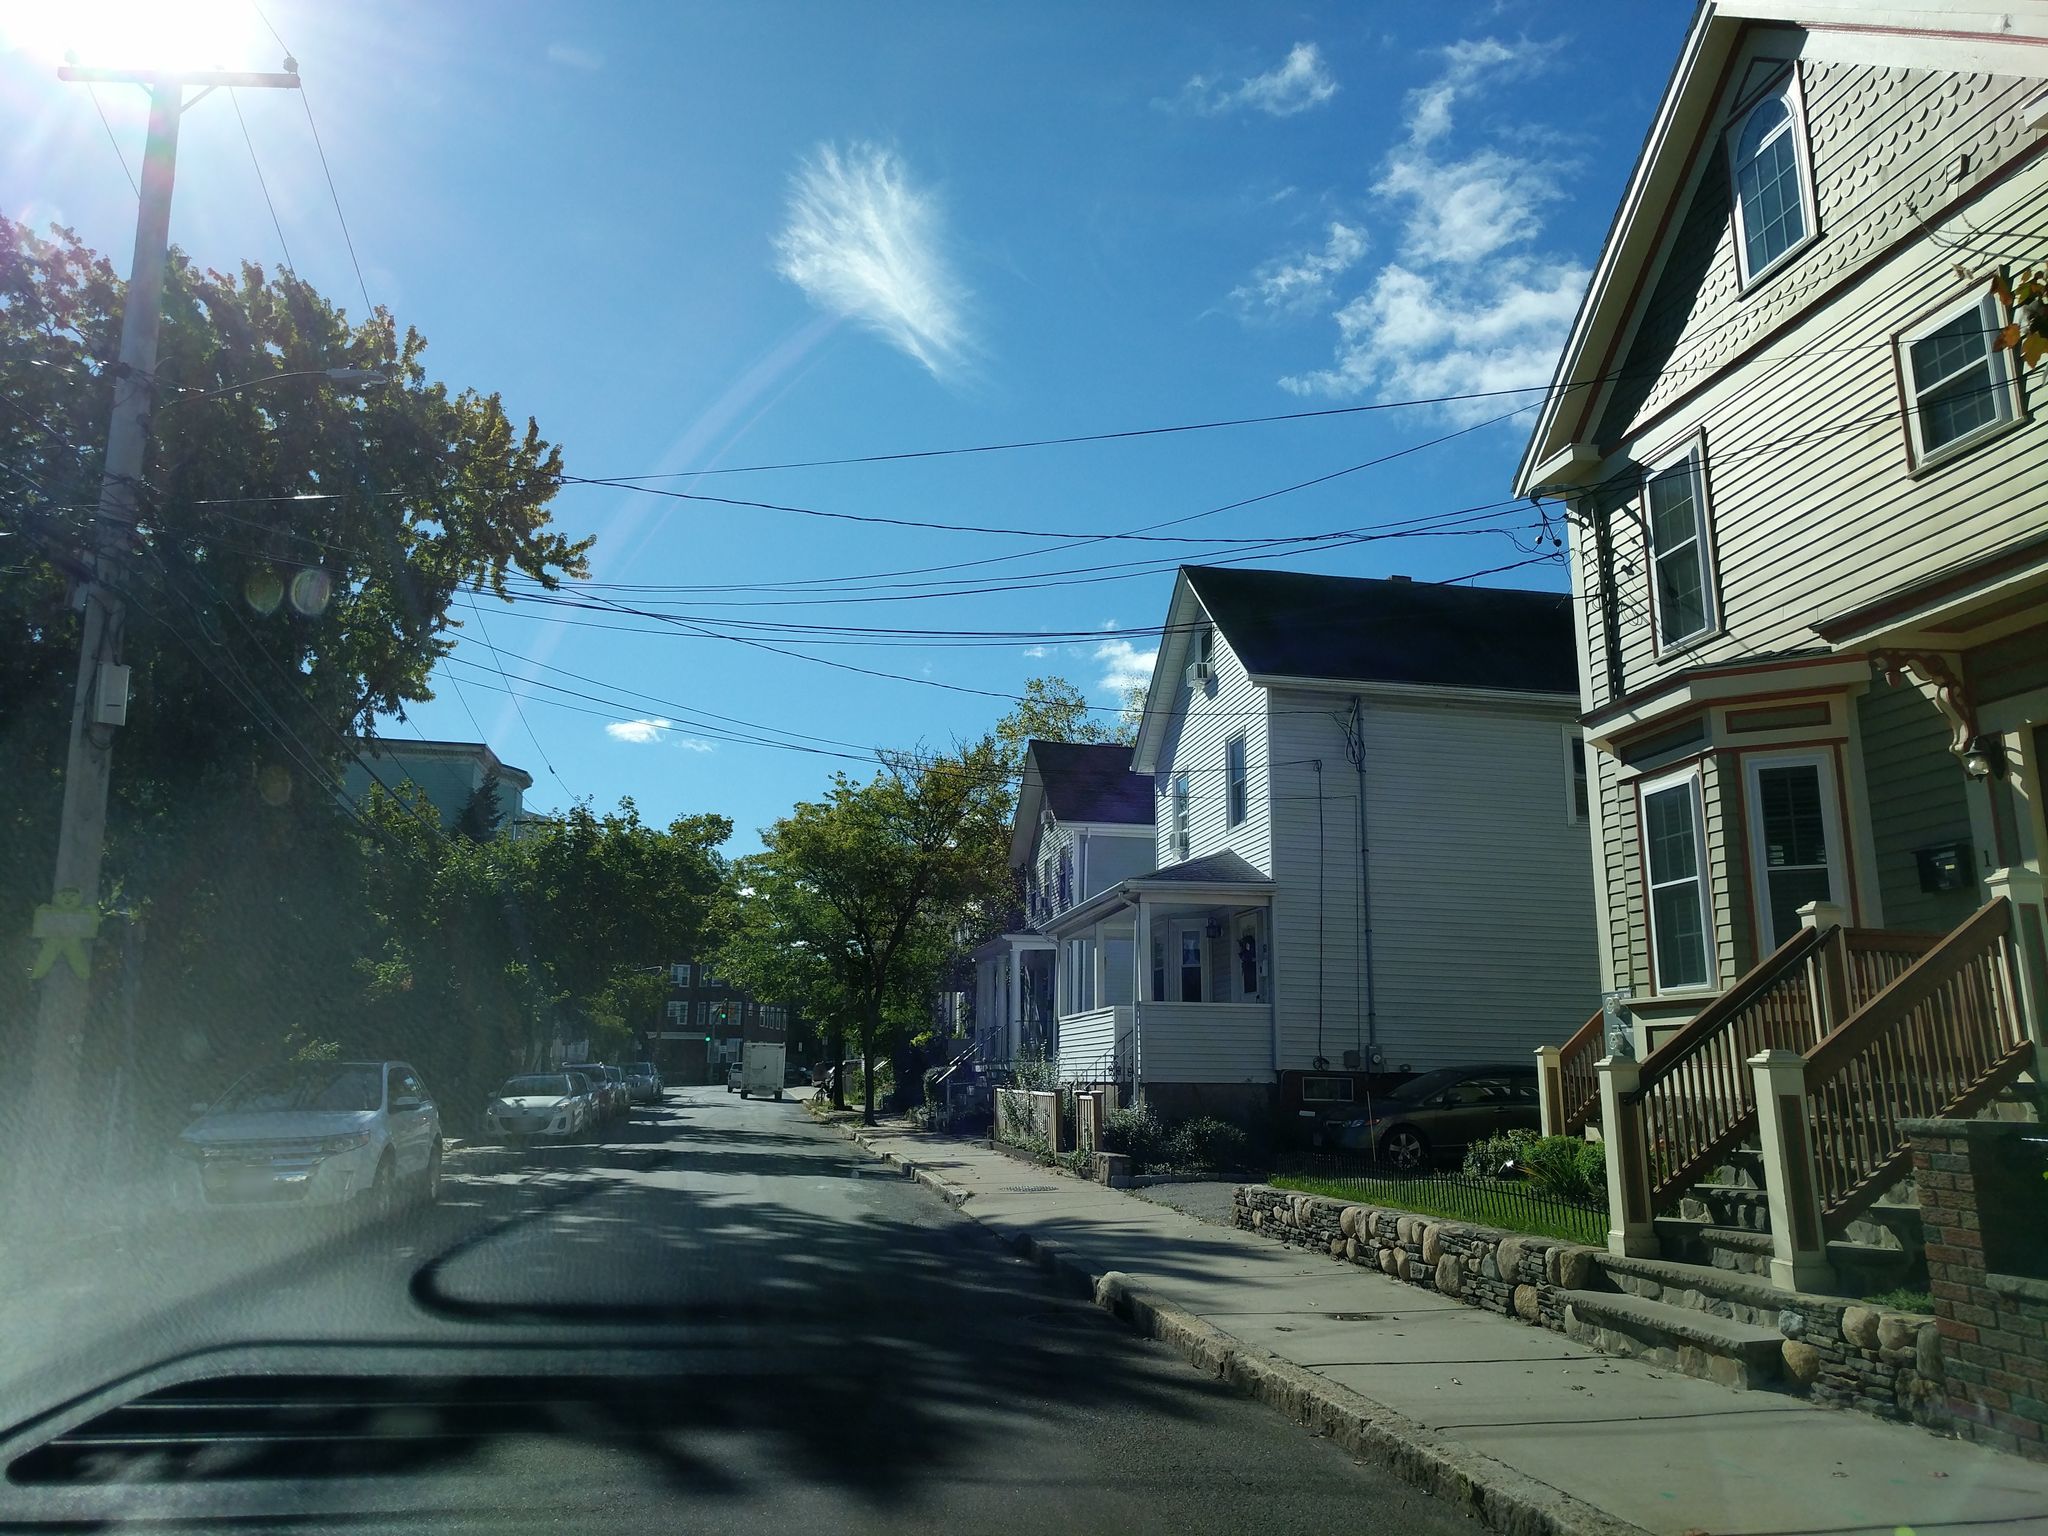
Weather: clear
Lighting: day
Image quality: good
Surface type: driving surface
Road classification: tertiary
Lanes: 2
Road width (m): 12.2
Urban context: urban centre
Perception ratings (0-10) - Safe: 6.41, Lively: 7.34, Beautiful: 3.52, Boring: 4.72, Depressing: 2.7, Wealthy: 6.73